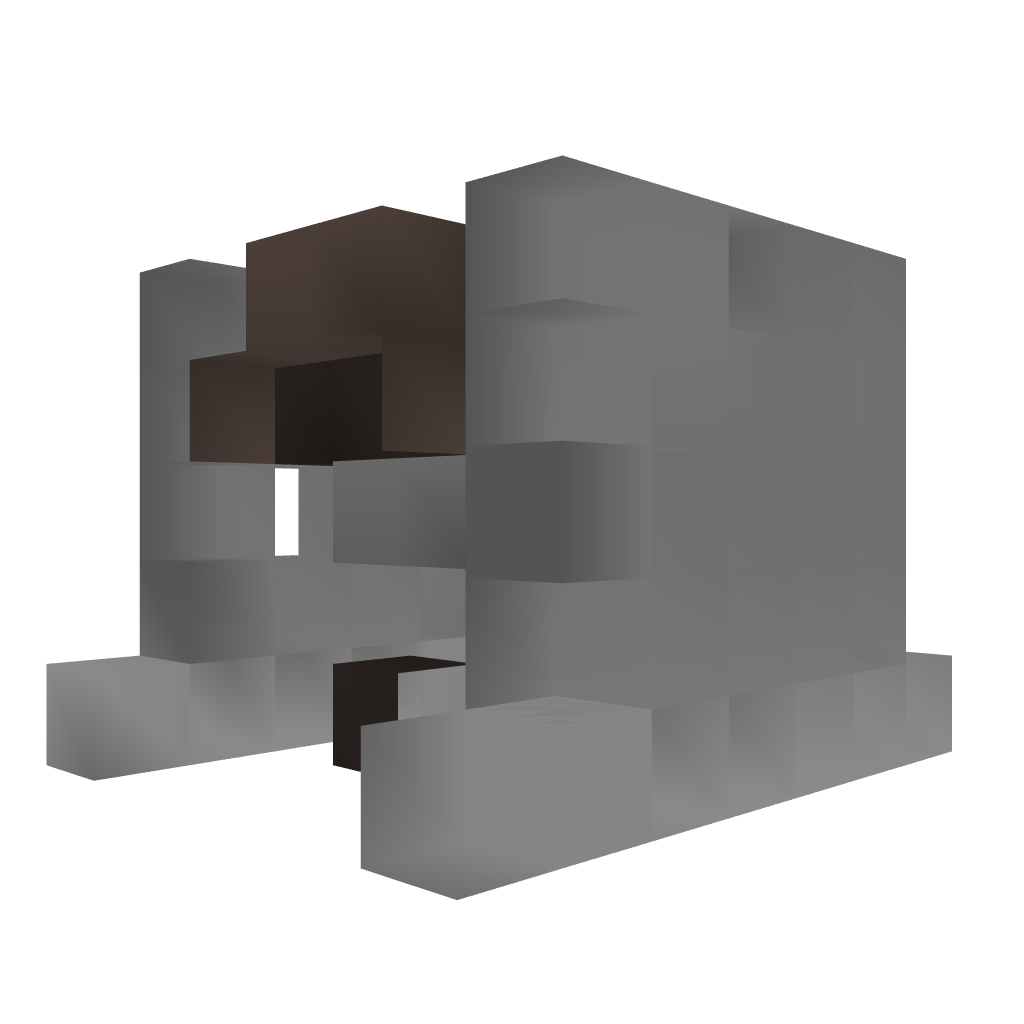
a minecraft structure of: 4 Furnaces